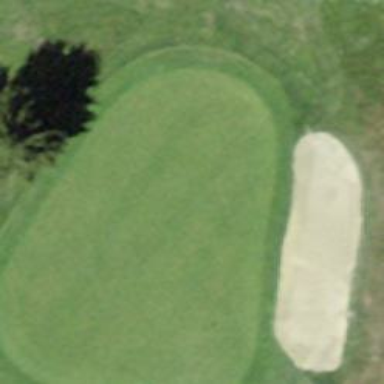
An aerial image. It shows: View of golf hole.